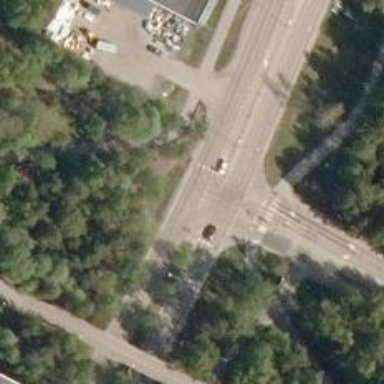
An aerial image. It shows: Primary highway with separate asphalt sidewalks.